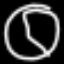
Label: clock